Aerial crown-view tile of a tropical tree (Barro Colorado Island, Panama), acquired 20250915:
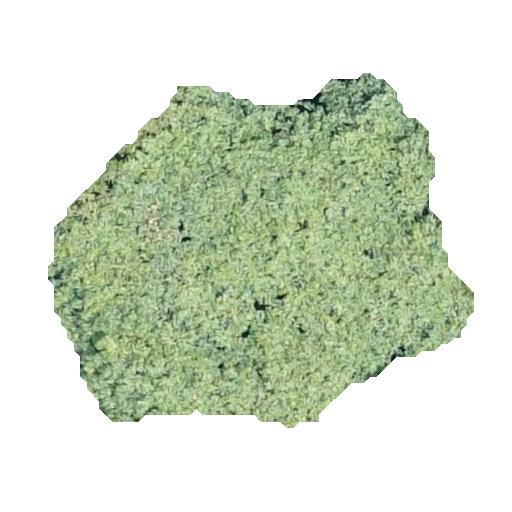
Species: Apeiba membranacea
GBIF accepted scientific name: Apeiba membranacea
Crown area: 155.765 m²